Question:
1. Im making a Web app. I want block it's selecting texts. When I use Facebook application, I can't select text likes the picture's. Because facebook app, it's a hybrid app. How can I control... Is there a any method for blocking text selection??...
2. When I touch some text which hyper linked, Webview showing up orange color border, where around the texts, Can I change it color??? or not showing up...??
This is my very simple webviewClient source..
'''
public WebView webViewDefault;
private Context context = null;
private String strListsURL = URLOperation.strListsURL;
@Override
public void onCreate(Bundle savedInstanceState) {
super.onCreate(savedInstanceState);
setContentView(R.layout.main);
this.context = this;
webViewDefault = (WebView) findViewById(R.id.mainWeb);
webViewDefault.setVerticalScrollBarEnabled(false);
webViewDefault.setWebViewClient(new MyClient());
webViewDefault.loadUrl(strListsURL);
private class MyClient extends WebViewClient {
@Override
public boolean shouldOverrideUrlLoading(WebView view, String url) {
view.loadUrl(url);
return true;
}
@Override
public void onPageFinished(WebView mWebView, String url) {
}
@Override
public void onPageStarted(WebView view, String url, Bitmap favicon) {
super.onPageStarted(view, url, favicon);
}
@Override
public void onReceivedError(WebView mWebView, int errorCode, String description, String fallingUrl) {
mWebView.loadData("<html>Load Error</html>", "text/html", "utf-8");
}
}
'''
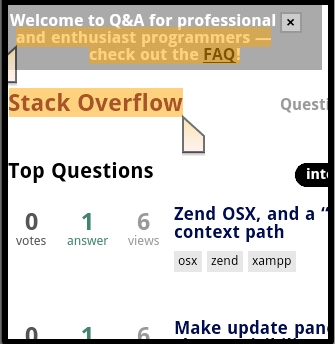
Answer: In android webview, it enters the text selecting mode by long press the text. you can override the onPerformLongClick() to take over the control and return true to prevent from entering the webtextview mode.